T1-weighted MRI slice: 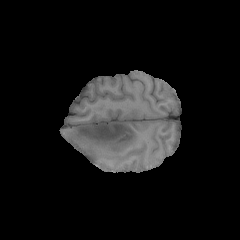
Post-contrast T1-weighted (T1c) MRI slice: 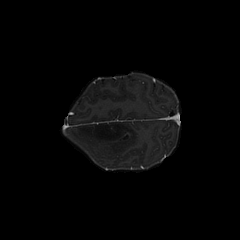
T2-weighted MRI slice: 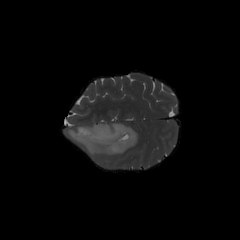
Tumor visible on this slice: yes